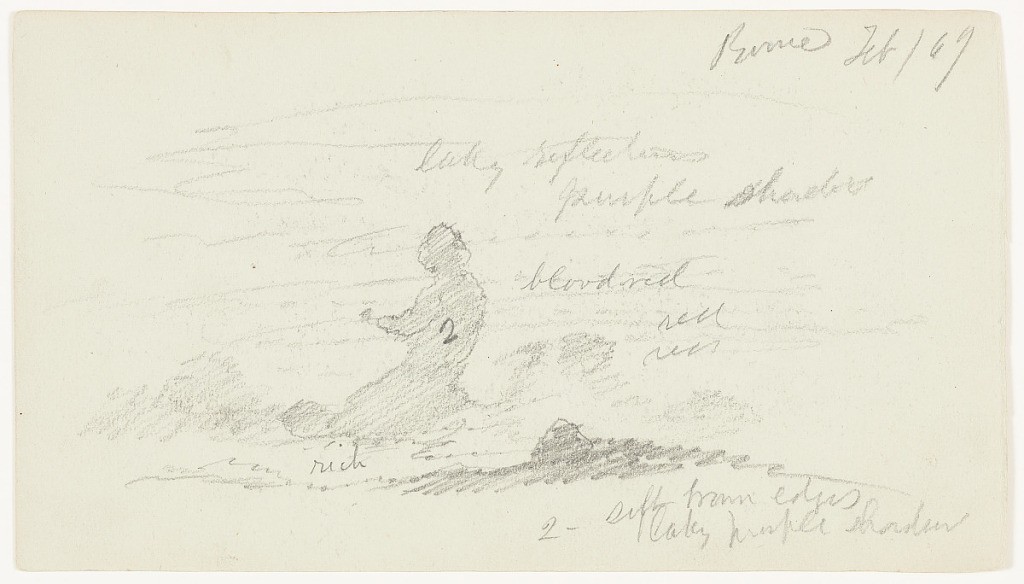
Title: Clouds at Sunset over Rome, Italy
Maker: Frederic Edwin Church, American, 1826–1900
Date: February 1869
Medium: Graphite on gray-green wove paper; verso: graphite
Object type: Drawing
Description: Loose sketch of clouds during a vibrant sunset over Rome, Italy. At center, a tall, dark, billowing cloud is shown towering over others nearby. In the background, hazy clouds fill the sky. Below, a dark, wooded landscape is hastily rendered.

Verso: Landscape sketch showing a view of a sun beam bursting down through a bank of dark, puffy clouds onto a flat landscape that extends to a mountainous horizon. At right, what appear to be two structures are loosely rendered.